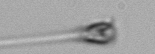
Label: Asterionellopsis_glacialis